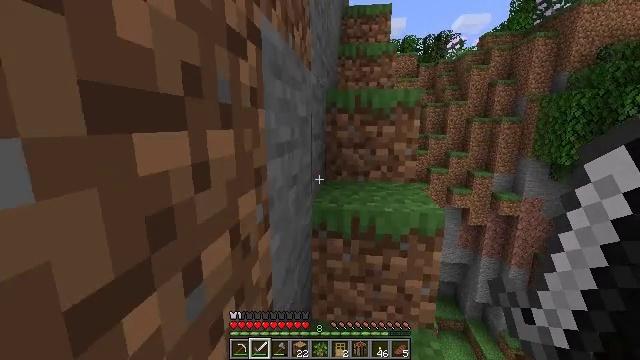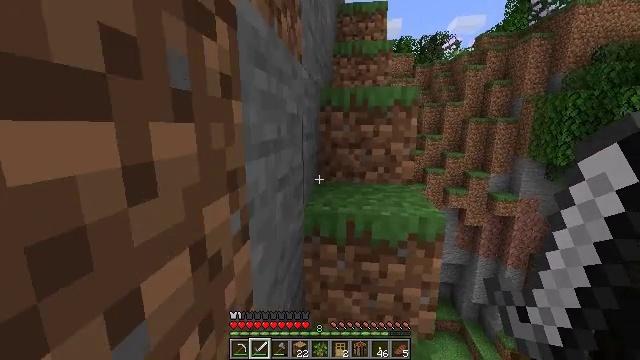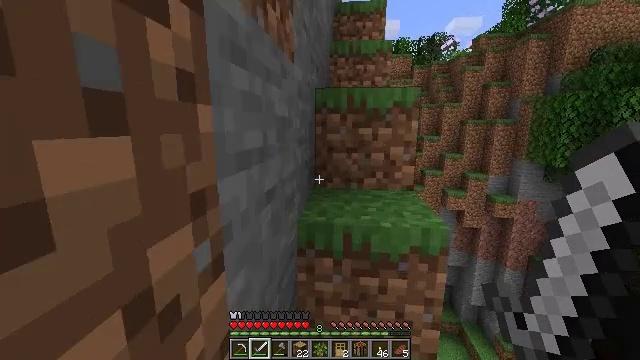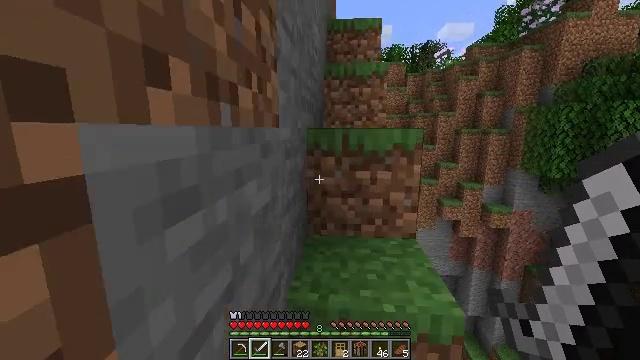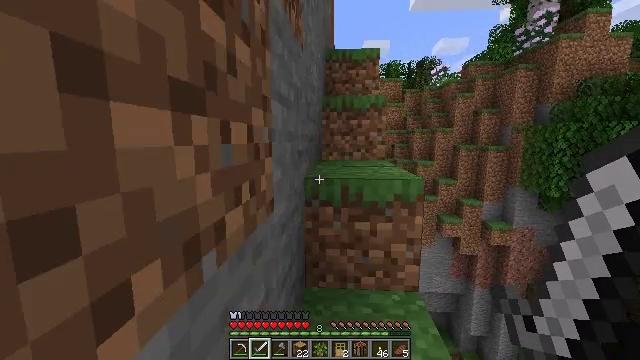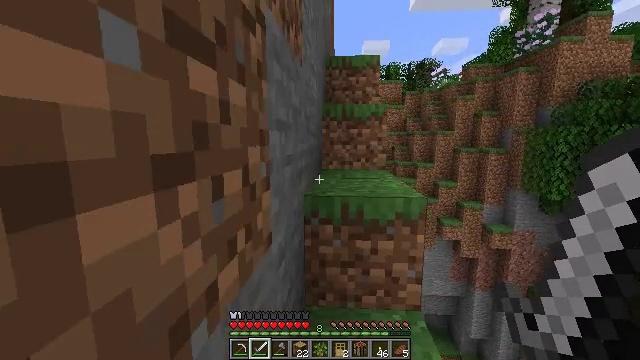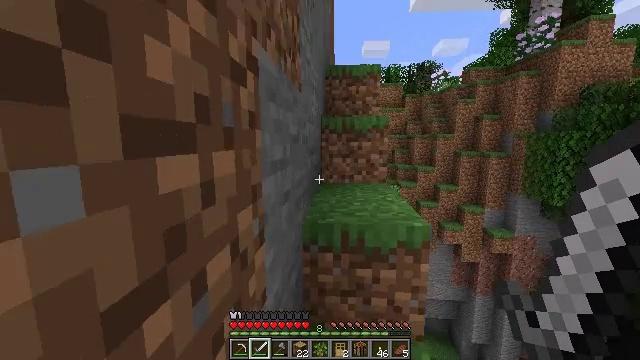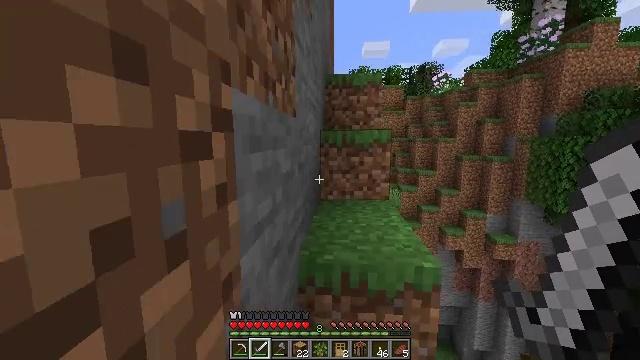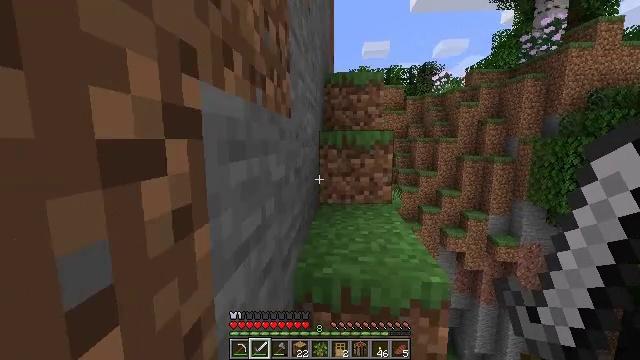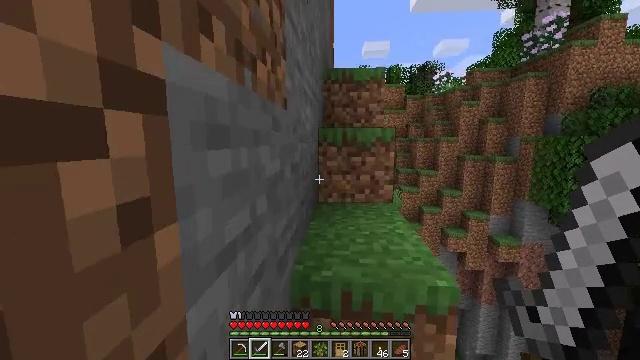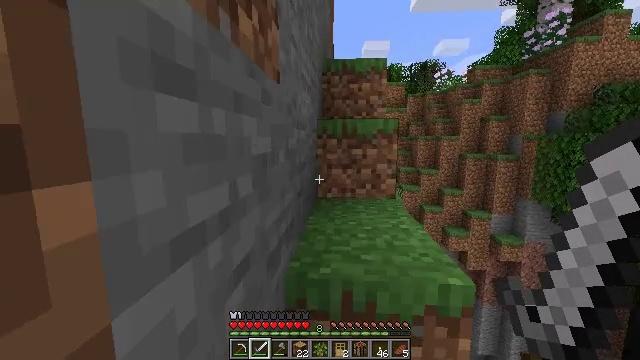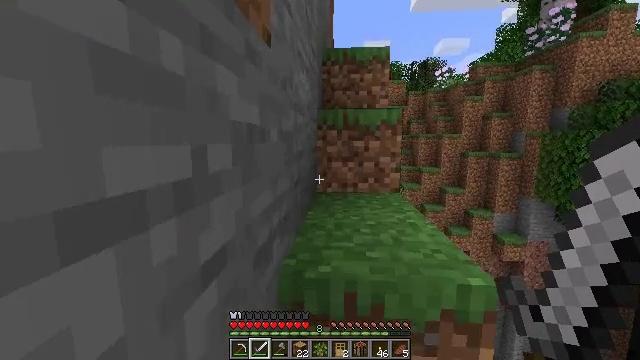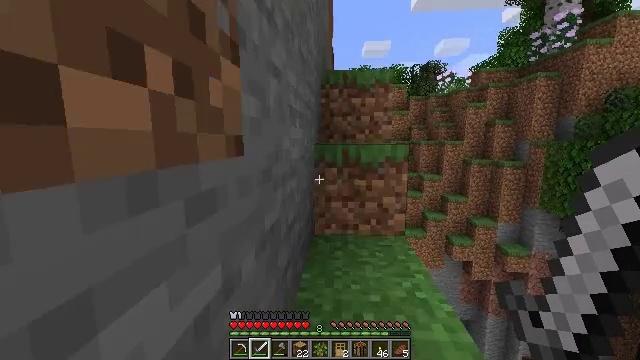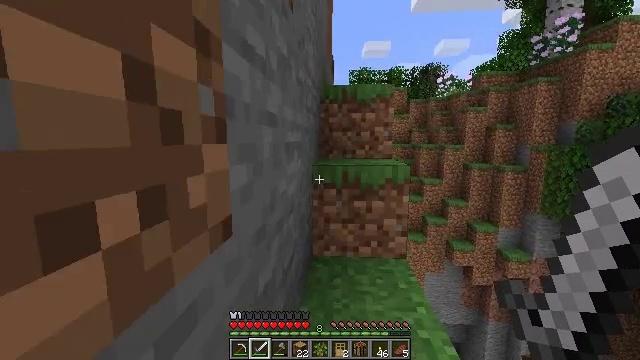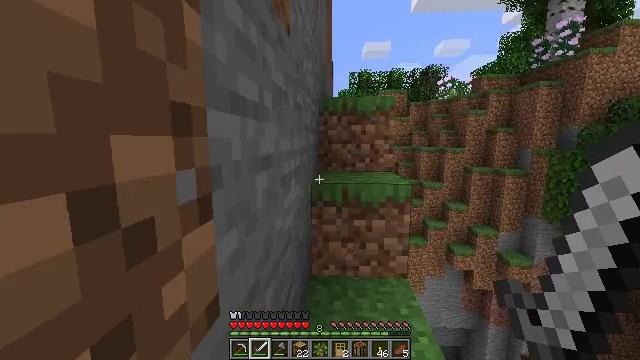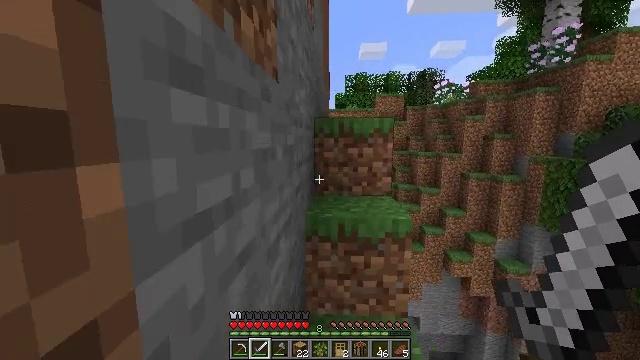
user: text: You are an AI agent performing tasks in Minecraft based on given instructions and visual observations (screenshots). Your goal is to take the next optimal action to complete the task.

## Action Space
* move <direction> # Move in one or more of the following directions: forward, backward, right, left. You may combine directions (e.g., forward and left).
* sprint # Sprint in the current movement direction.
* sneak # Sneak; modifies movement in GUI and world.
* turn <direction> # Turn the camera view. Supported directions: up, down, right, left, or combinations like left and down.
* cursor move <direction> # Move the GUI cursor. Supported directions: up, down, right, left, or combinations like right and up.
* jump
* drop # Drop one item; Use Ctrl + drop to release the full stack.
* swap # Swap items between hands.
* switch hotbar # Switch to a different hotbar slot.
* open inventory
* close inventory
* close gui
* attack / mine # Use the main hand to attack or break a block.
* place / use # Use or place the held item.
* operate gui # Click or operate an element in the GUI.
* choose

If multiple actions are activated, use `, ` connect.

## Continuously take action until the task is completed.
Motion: motion action
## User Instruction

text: Mine oak leaves.
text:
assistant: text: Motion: move forward, sprint
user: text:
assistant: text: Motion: move forward, sprint
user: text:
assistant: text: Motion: move forward, sprint, turn right, jump
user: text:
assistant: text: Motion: move forward, sprint, turn up, jump
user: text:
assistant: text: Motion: move forward, sprint, jump
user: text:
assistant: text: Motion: move forward, sprint, jump
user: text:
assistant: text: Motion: move forward, sprint
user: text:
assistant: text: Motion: move forward, sprint
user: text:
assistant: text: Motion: move forward, sprint
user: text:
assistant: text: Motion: move forward, sprint
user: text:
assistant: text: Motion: move forward, sprint
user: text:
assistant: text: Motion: move forward, sprint, jump
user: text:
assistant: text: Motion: move forward, sprint, jump
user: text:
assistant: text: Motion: move forward, sprint, jump
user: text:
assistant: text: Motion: move forward, sprint, jump
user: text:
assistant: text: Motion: move forward, sprint, turn right, jump
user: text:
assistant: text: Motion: move forward, sprint, turn right, jump
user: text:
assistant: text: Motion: move forward, sprint, turn right, jump
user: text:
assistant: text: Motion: move forward, sprint, turn right
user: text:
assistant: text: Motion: move forward, sprint, turn right
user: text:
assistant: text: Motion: move forward, sprint, jump
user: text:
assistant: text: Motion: move forward, sprint, jump
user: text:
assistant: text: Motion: move forward, sprint, jump
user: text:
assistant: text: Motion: move forward, sprint, jump
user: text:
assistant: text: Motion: move forward, sprint, jump
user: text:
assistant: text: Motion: move forward, sprint, jump
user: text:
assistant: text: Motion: move forward, sprint, turn left
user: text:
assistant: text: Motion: move forward, sprint, turn left
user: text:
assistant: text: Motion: move forward, sprint, turn left
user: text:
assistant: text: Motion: move forward, sprint, turn down, jump